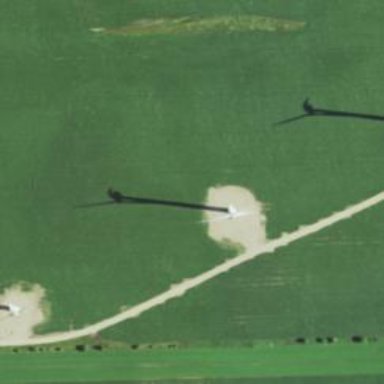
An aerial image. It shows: Horizontal axis wind turbine generating power from wind.